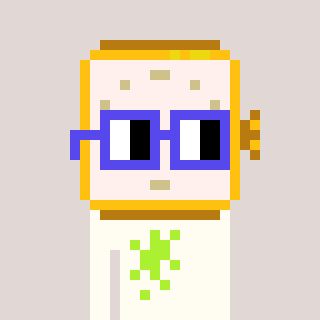
a pixel art character with square blue glasses, a watch-shaped head and a grayscale-colored body on a warm background